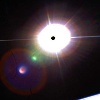
Label: sunburn